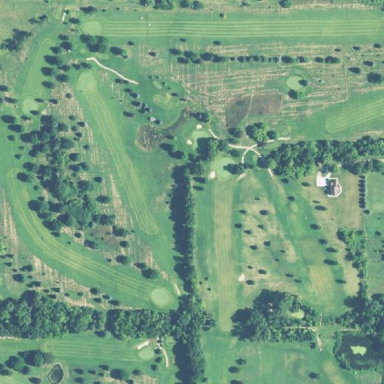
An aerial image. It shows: Golf course.